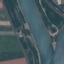
Land use / land cover class: River